Interaction volume radius: 5 \u00c5
Interaction volume height: 10 \u00c5
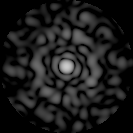
Disorder parameter: 0.88